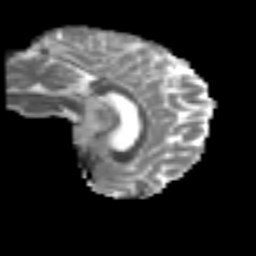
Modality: MD
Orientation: sagittal
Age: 34
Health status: ill
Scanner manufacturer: philips
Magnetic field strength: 3 T
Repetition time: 9 s
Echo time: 0.127 s